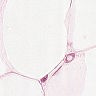
Metastatic tissue present: no